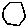
Label: hexagon